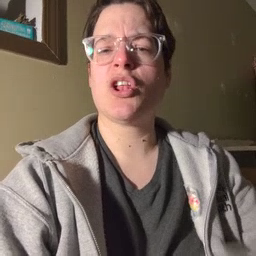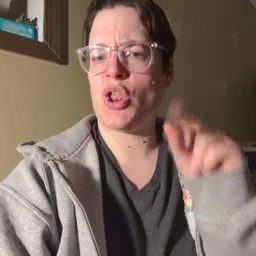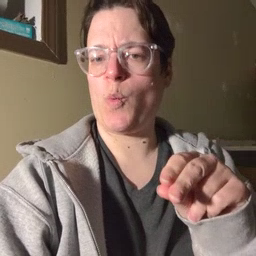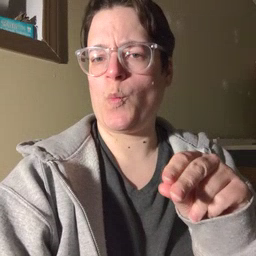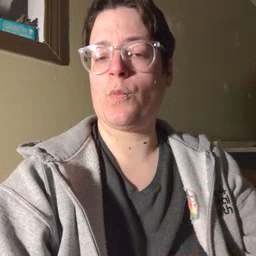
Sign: no